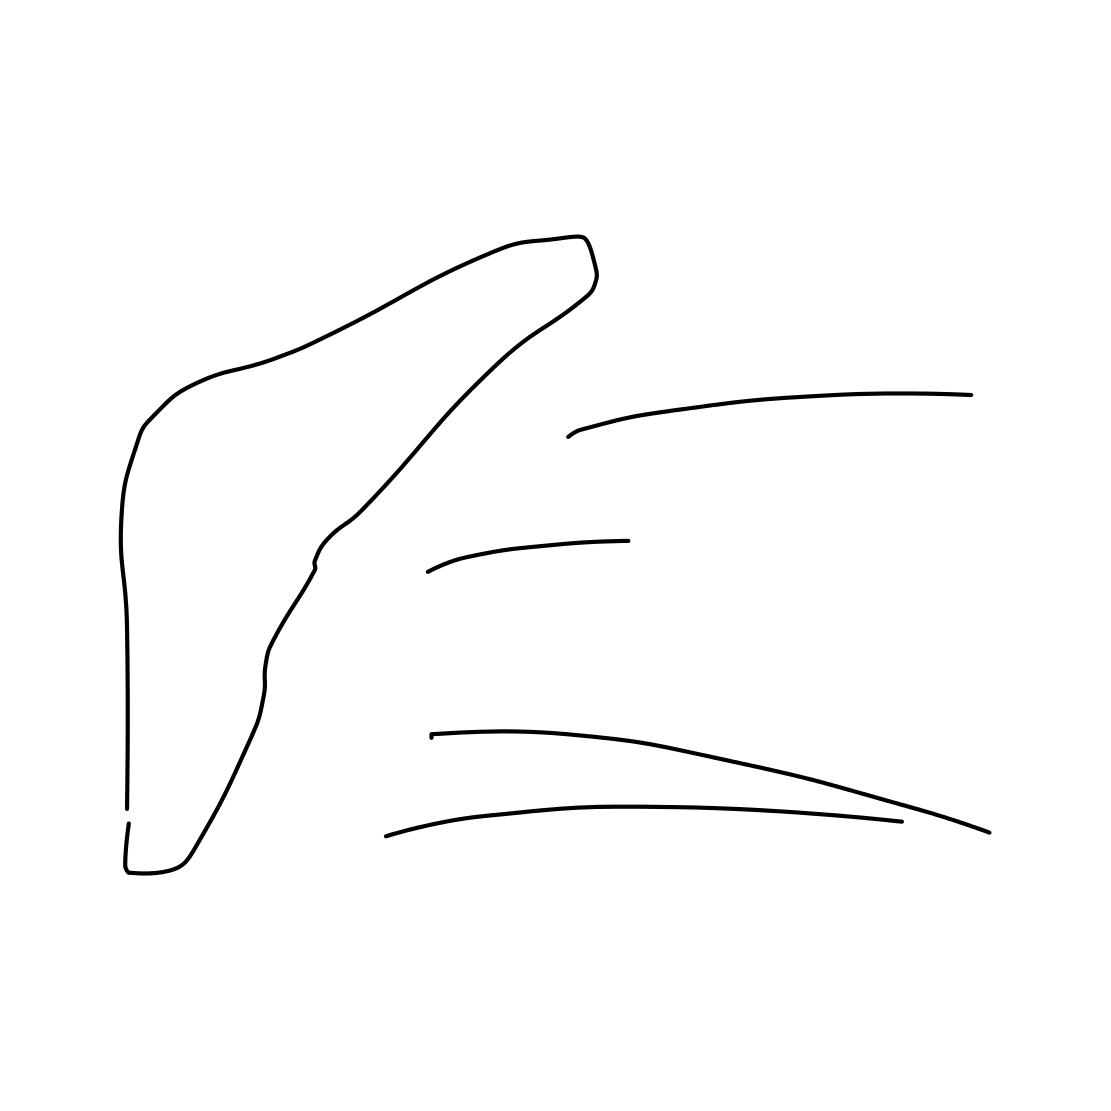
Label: boomerang